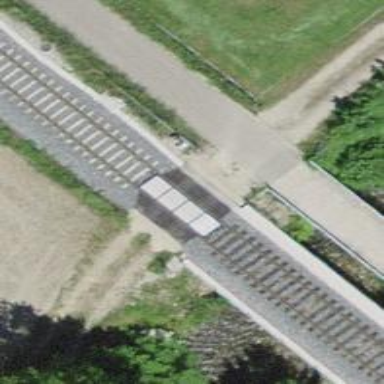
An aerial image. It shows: Single railway track with electrified contact line.